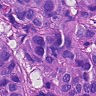
Metastatic tissue present: yes